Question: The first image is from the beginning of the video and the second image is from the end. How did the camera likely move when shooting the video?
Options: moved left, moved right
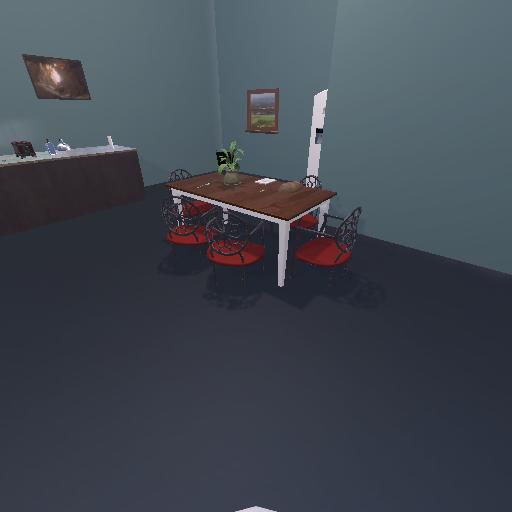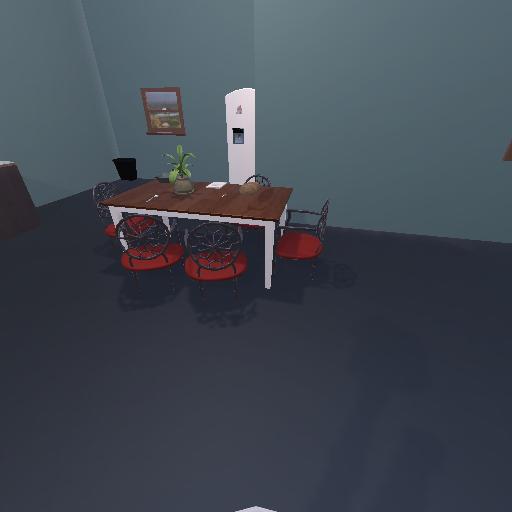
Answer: moved left